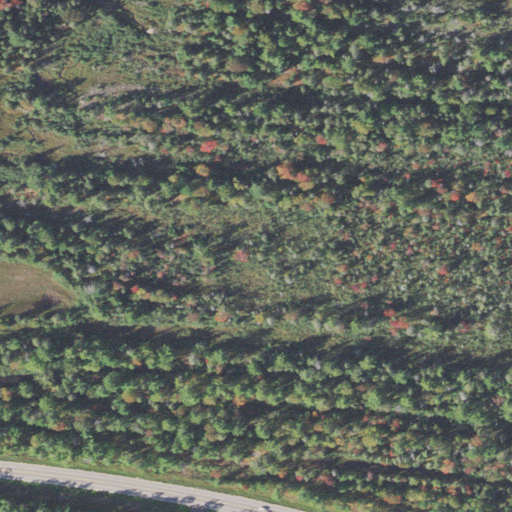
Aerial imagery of dune(s) in Michigan named East Mile Creek Dune and Swale Complex (Minor) containing woody wetlands, herbaceous wetlands, medium intensity development, evergreen forest, low intensity development, mixed forest, and barren land